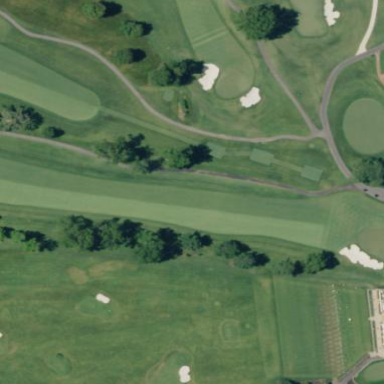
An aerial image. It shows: Golf fairway surrounded by grass.